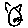
Label: cat